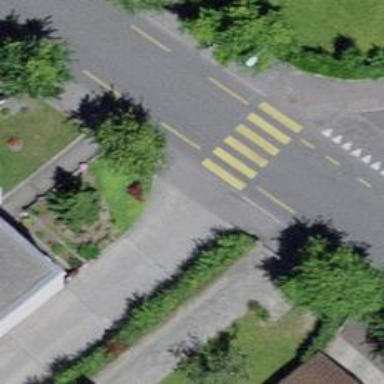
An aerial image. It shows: Tertiary road with asphalt surface. Both sides of the road have sidewalks and there is dedicated cycle lane.